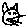
Label: cat